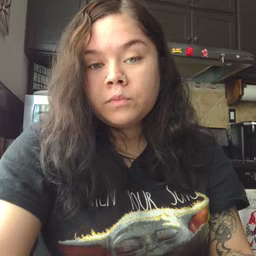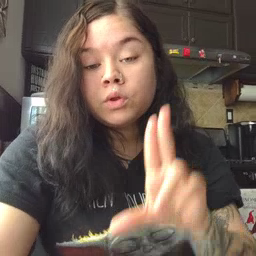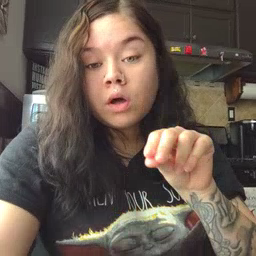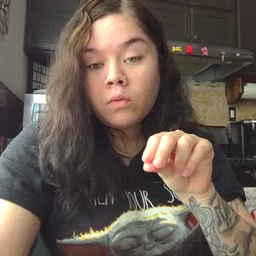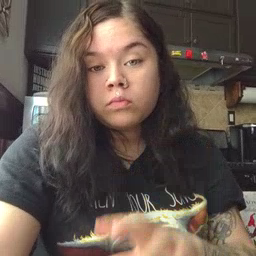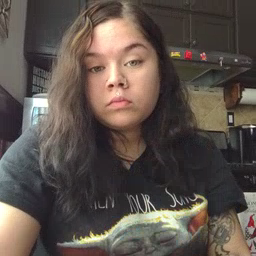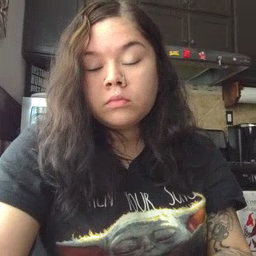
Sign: no